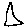
Label: triangle